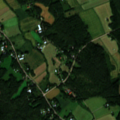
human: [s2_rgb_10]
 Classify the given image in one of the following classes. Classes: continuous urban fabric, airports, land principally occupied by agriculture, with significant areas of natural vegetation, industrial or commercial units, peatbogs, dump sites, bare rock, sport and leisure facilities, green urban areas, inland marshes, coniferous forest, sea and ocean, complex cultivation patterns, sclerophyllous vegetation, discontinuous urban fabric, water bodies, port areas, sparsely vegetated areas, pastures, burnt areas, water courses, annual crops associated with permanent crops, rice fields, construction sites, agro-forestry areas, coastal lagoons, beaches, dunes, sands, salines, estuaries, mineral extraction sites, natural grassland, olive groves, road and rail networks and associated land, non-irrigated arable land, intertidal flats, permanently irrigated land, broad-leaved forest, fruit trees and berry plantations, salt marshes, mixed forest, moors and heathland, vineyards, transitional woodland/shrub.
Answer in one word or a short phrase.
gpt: non-irrigated arable land, land principally occupied by agriculture, with significant areas of natural vegetation, coniferous forest, mixed forest